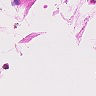
Metastatic tissue present: no